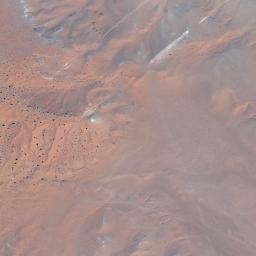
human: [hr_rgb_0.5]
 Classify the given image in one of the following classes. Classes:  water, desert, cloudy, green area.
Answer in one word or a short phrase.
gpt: desert